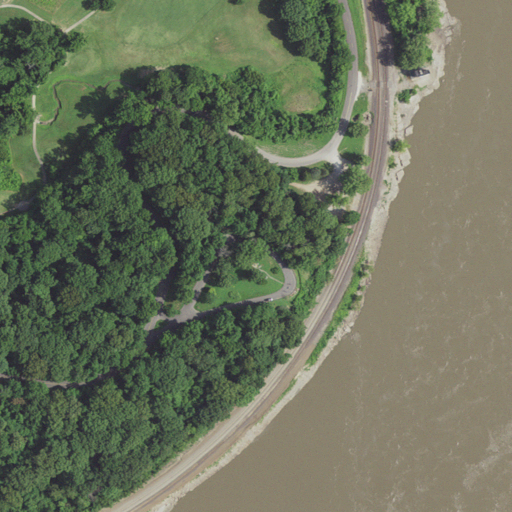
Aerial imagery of mountain in Missouri named Cape Rock containing open development, open water, deciduous forest, barren land, low intensity development, woody wetlands, and medium intensity development